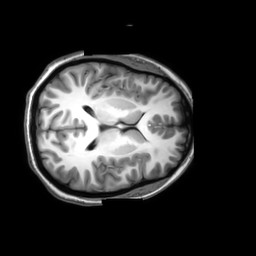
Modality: T1w
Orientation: axial
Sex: female
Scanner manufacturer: philips
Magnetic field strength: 3 T
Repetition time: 0.01236 s
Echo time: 0.00348 s